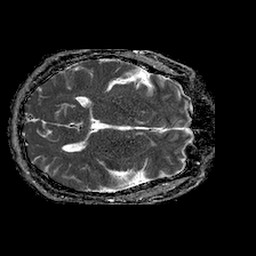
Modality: ADC
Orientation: axial
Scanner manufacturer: philips
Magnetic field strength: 1.5 T
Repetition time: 4.6 s
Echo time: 0.08631 s